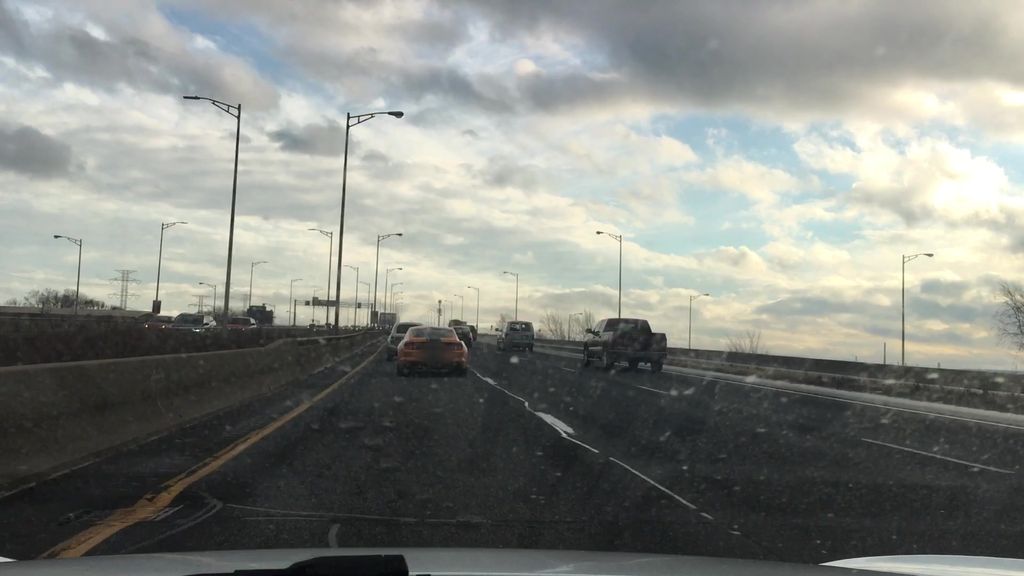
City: hamilton